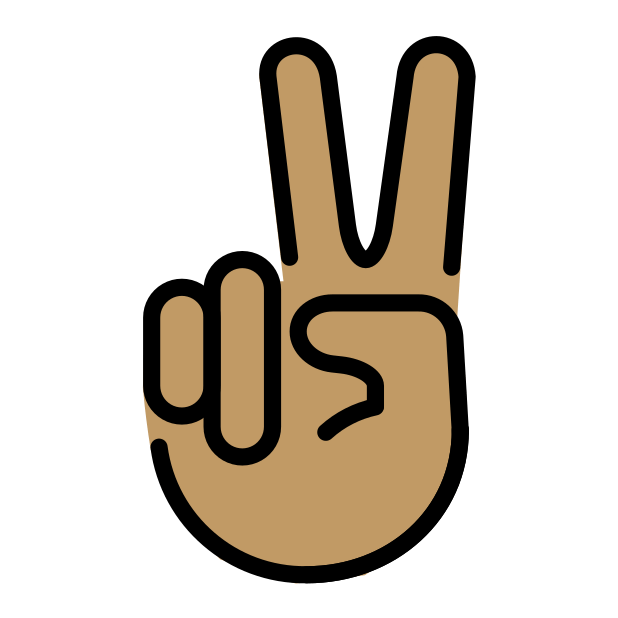
victory hand: medium skin tone